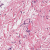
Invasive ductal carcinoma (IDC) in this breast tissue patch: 0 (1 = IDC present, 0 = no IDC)